Aerial crown-view tile of a tropical tree (Barro Colorado Island, Panama), acquired 20250616:
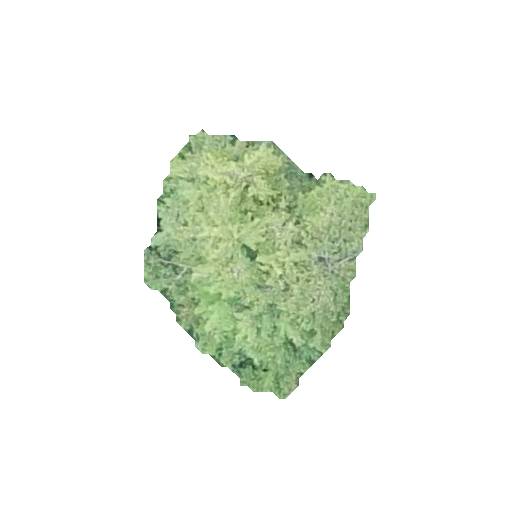
Species: Quararibea stenophylla
GBIF accepted scientific name: Quararibea stenophylla
Crown area: 59.142 m²